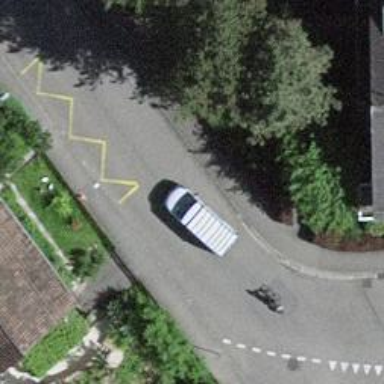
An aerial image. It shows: Bus stop equipped with public transport stop position.